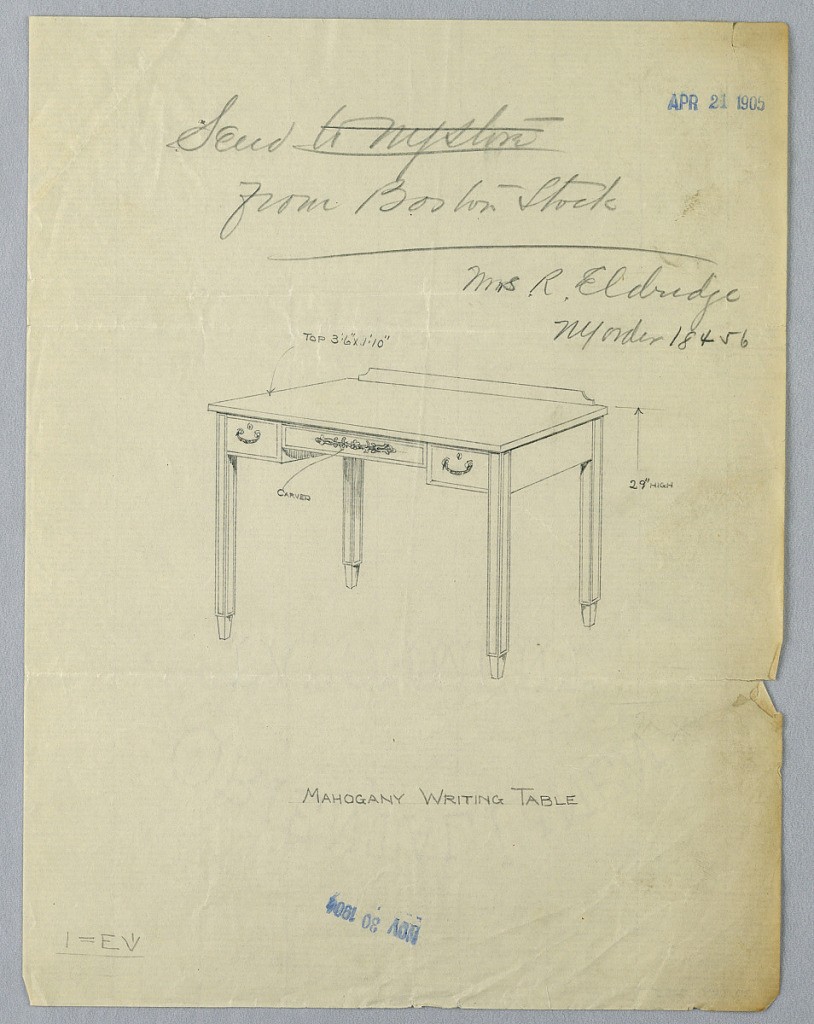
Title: Design for Mahogany Writing Table with Conical Feet
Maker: A.N. Davenport Co.
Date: April 21, 1905
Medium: Graphite on thin cream paper
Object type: Drawing
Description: Rectangular table top with backsplash and carved central panel flanked by 2 drawers; raised on 4 straight tapering legs ending in conical feet.